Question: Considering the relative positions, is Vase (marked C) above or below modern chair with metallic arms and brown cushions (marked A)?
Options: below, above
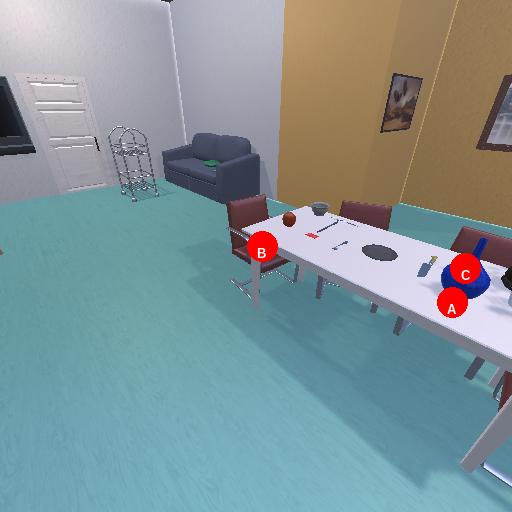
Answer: below